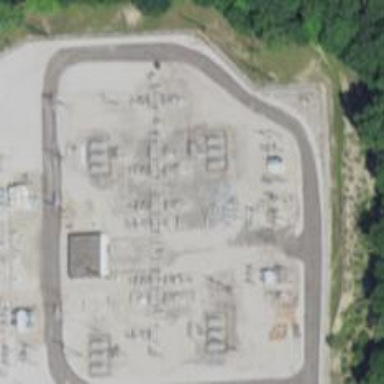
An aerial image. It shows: Switch used for power control.